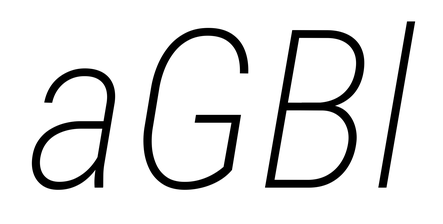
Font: Roboto-Italic_Condensed_ExtraLight_Italic